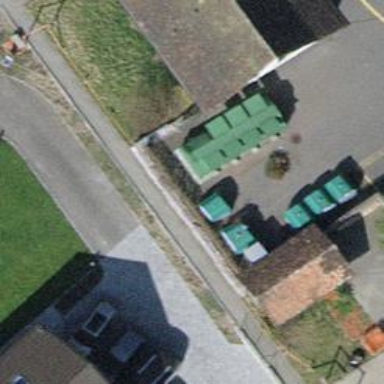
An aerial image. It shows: Recycling container for green waste at recycling facility.